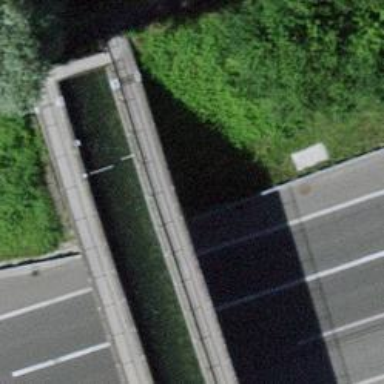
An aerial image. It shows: Aqueduct bridge over canal.